Question: I'm writing a php script that has a long execution time, and I want to be able to tell the client the scripts progress.
I can't do it with output buffering because the script is called via AJAX (and I'd like to keep it that way).
I stumbled upon a solution where you save the progress to a $_SESSION variable and make continuous calls to another PHP script to get the progress from the $_SESSION.
However, in my implementation, these calls do not execute until the main (long) process is done. In the Chrome dev tools window, the calls are showing as "Pending" along with the main AJAX call, and they all return the progress instantly after the main call finishes.

This is the main long script (test code):
'''
<?php
@session_start();
for($i=0; $i<10; $i++)
{
$_SESSION["progress"] = $i;
sleep(2);
}
'''
This is the updating script
'''
<?php
if(isset($_SESSION["progress"]))
echo $_SESSION["progress"];
else
echo 0;
'''
This is the javascript
'''
$("form#form-main").submit(function(e) {
e.preventDefault();
var $form = $(this);
var timeout_id;
$form.find("div#popup-overlay").show();
$.ajax(
{
url: $form.attr("action"),
type: $form.attr("method"),
data: new FormData($form[0]),
cache: false,
contentType: false,
processData: false,
xhr: function()
{
//get the native XmlHttpRequest object
var xhr = $.ajaxSettings.xhr();
//update progress
xhr.upload.onprogress = function(e)
{
if(e.lengthComputable)
{
var progress = Math.ceil(e.loaded / e.total * 100);
if(progress < 100)
$form.find("div#popup-content #status").text("UPLOADING " + progress + "%");
else
{
//start getting process progress from server
timeout_id = setInterval(
function()
{
$.post(
"CheckProgress.php",
function(data)
{
$form.find("div#popup-content #status").text("PROCESSED " + data + " pages");
}
);
},
300
);
}
}
};
//return the customized object
return xhr;
},
success: function(data)
{
$form.find("div#popup-content").html(data);
}
}
);
});
'''
What can I do to make the javascript client retrieve the progress?
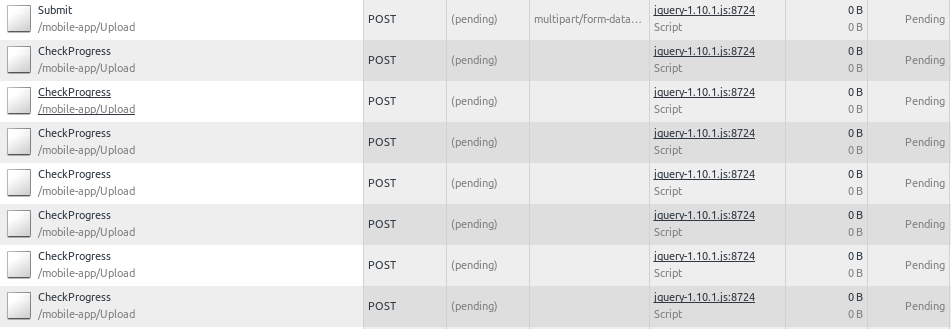
Answer: According to this post (<URL>, you cannot execute php scripts simultaneously with the same session id. This is called session lock.
The solution was to only start the session for the write, and to close it immediately after, leaving the session id unused for the CheckProgress to use.
New long script
'''
for($i=0; $i<10; $i++)
{
@session_start();
$_SESSION["pages-processed"] = $i;
session_write_close();
sleep(2);
}
'''
New CheckProgress
'''
@session_start();
if(isset($_SESSION["pages-processed"]))
echo $_SESSION["pages-processed"];
else
echo 0;
'''
Now it works like a charm :)